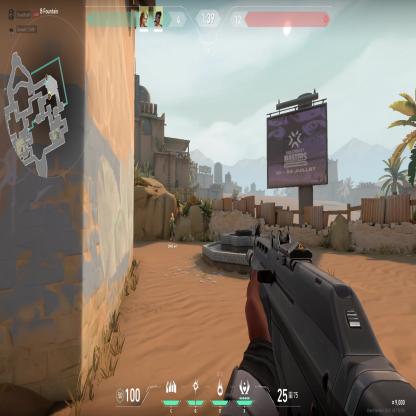
Label: teammate